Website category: book
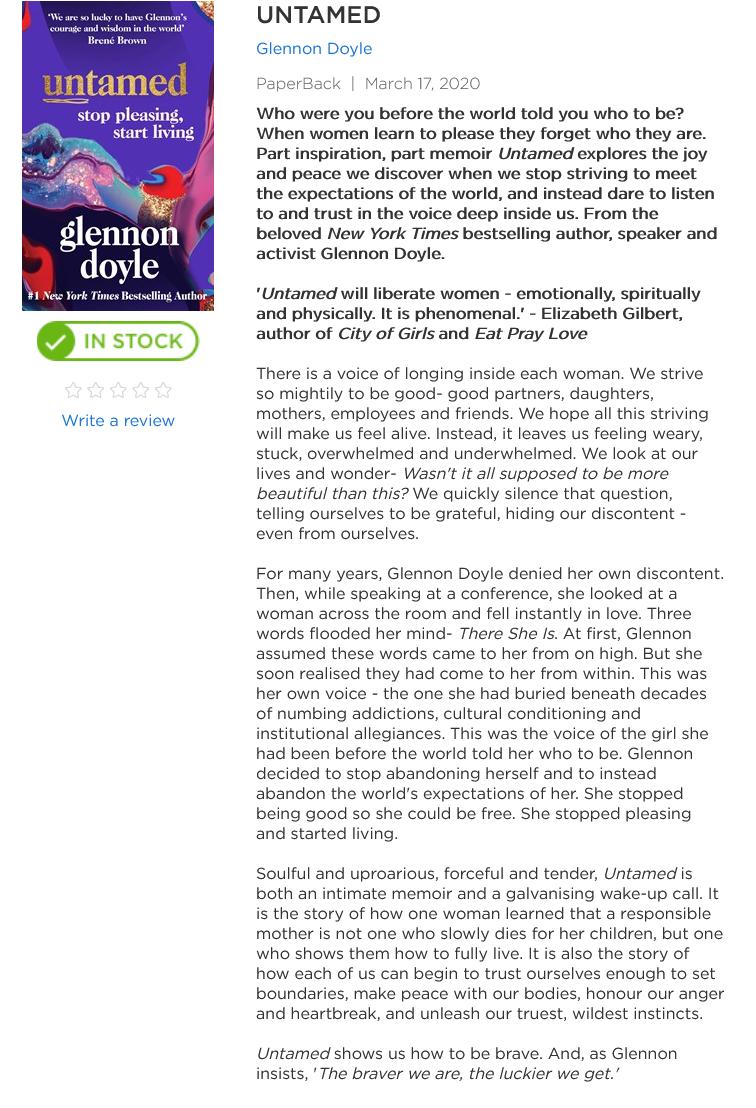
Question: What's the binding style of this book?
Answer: PaperBack

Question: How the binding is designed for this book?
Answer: PaperBack

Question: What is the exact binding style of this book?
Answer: PaperBack

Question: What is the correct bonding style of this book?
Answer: PaperBack

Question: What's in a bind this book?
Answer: PaperBack

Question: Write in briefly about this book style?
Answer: PaperBack

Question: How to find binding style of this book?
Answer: PaperBack

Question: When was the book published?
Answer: March 17, 2020

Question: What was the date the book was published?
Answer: March 17, 2020

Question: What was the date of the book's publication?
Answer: March 17, 2020

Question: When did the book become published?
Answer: March 17, 2020

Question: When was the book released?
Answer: March 17, 2020

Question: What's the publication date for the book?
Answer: March 17, 2020